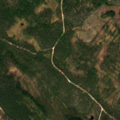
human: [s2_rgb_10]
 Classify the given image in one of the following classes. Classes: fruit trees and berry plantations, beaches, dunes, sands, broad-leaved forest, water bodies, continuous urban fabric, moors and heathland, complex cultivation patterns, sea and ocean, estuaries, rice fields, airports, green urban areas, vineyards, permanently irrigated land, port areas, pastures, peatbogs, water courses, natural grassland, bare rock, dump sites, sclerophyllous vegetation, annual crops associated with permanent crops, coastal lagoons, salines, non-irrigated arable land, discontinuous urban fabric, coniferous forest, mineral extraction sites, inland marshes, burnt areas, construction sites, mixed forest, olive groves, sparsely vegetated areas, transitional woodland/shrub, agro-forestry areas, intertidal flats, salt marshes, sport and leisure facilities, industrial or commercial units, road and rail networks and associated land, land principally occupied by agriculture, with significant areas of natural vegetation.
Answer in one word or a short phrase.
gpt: coniferous forest